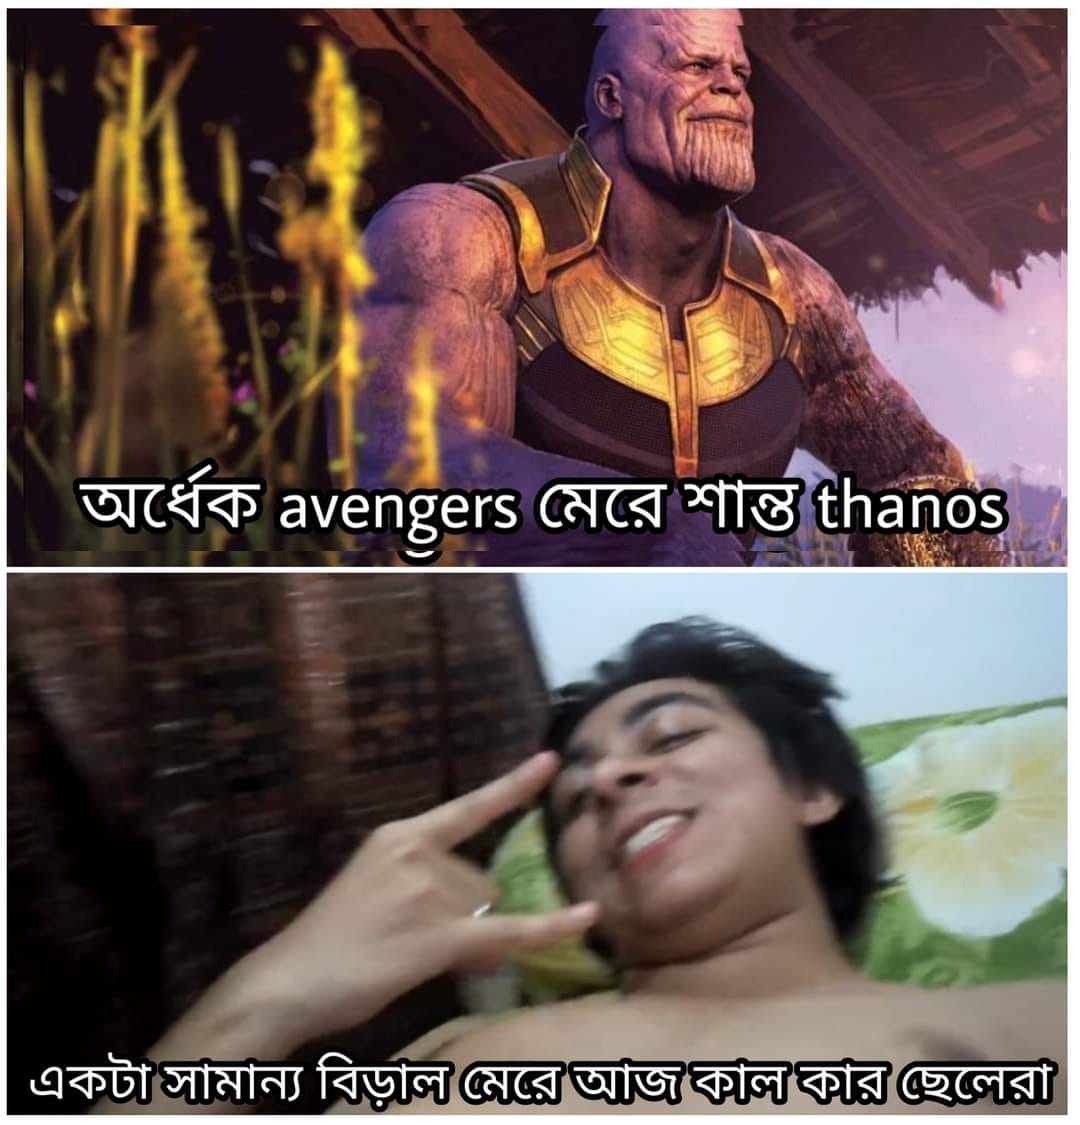
Caption: অর্ধেক avengers মেরে শান্ত thanos   একটা সামান্য বিড়াল মেরে আজ কাল কার ছেলেরা
Label: hate